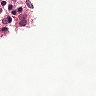
Metastatic tissue present: no